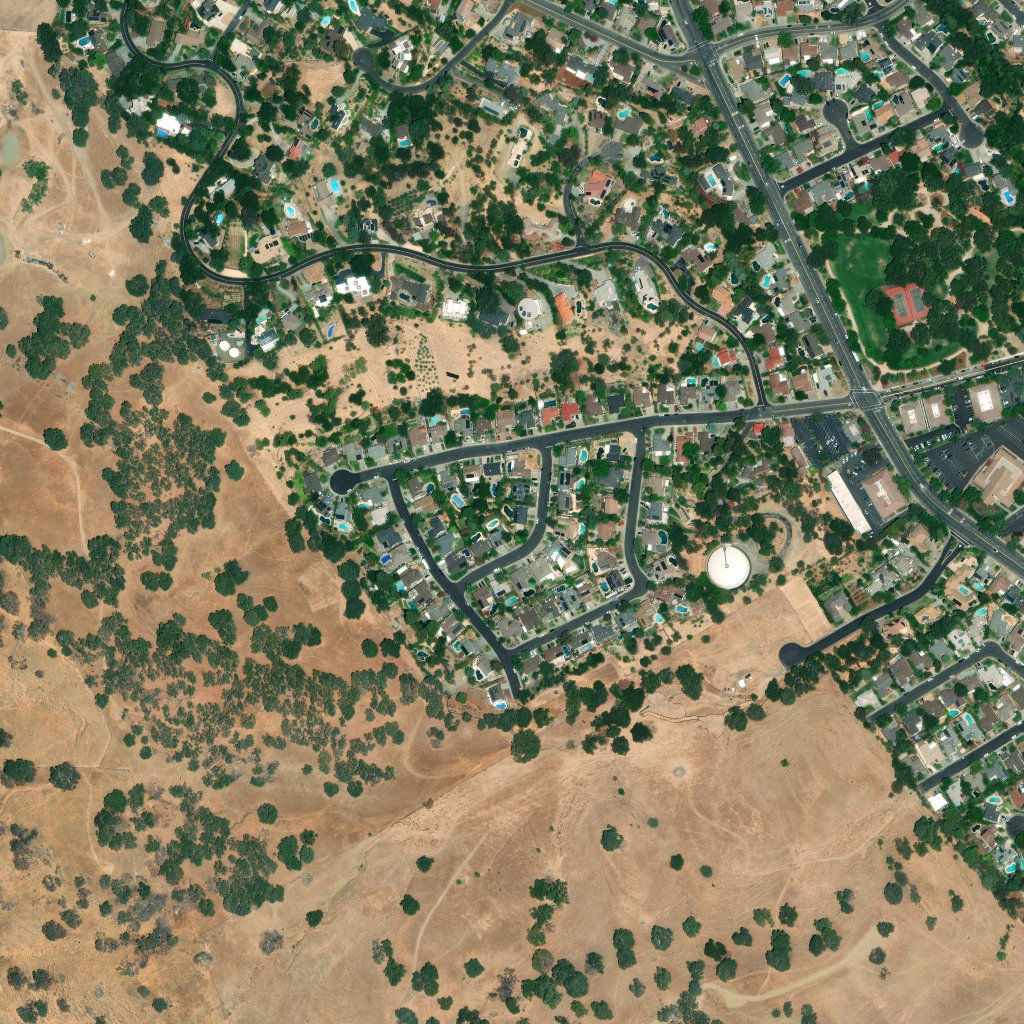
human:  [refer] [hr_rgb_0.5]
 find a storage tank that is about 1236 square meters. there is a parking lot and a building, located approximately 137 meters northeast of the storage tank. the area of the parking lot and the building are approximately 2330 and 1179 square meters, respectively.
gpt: <box>[[68, 52, 73, 57, 0]]</box>

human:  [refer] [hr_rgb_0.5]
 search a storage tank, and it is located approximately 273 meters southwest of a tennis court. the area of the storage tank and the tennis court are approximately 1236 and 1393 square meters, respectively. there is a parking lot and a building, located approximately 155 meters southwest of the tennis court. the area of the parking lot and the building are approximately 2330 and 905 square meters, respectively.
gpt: <box>[[68, 52, 73, 57, 0]]</box>